Aerial crown-view tile of a tropical tree (Barro Colorado Island, Panama), acquired 20250317:
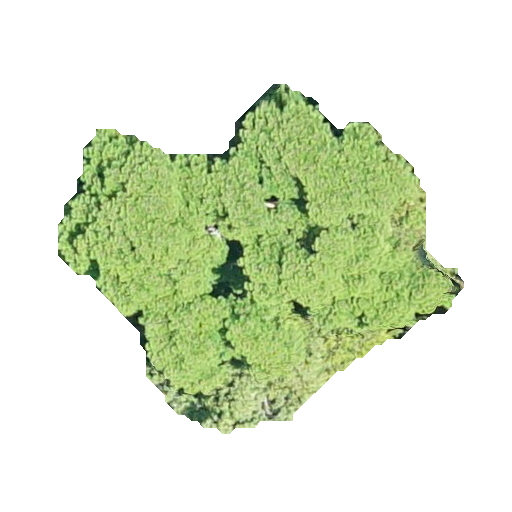
Species: Jacaranda copaia
GBIF accepted scientific name: Jacaranda copaia
Crown area: 127.079 m²